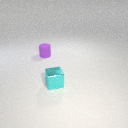
small cyan metal cube to the right of small purple rubber cylinder